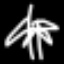
Label: palm tree